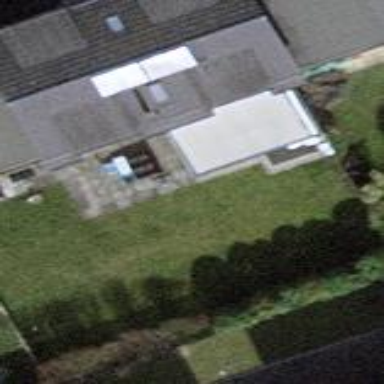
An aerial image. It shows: Garden enclosed by fence.